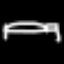
Label: bed